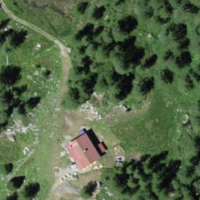
EUNIS habitat code: 41
Species observed at this site:
Arnica montana